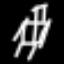
Label: chair